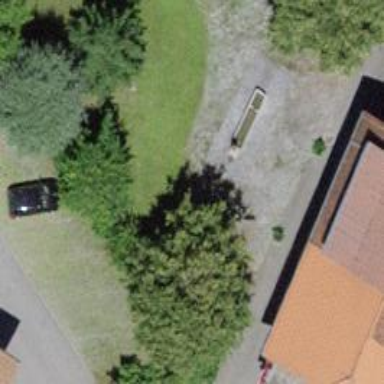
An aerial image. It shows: Bench for seating.